Field crop: tomato
Growth stage: 1
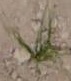
Species: cyperus